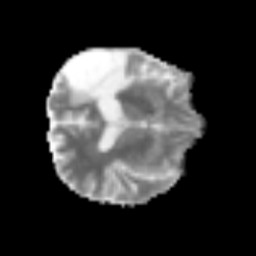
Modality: MD
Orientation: axial
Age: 55
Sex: male
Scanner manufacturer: siemens
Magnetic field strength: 3 T
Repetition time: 3.2 s
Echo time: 0.081 s